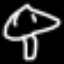
Label: mushroom